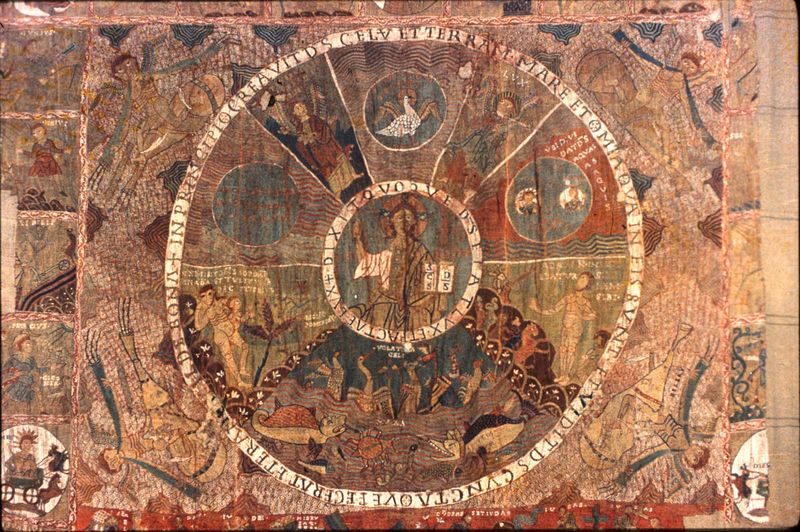
Titel: Wandteppich mit der Schöpfungsgeschichte, Tapiz de la Creación
Standort: Gerona, Kathedrale (EU - E)
Schlagwörter: blau, gott, mann, nackt, vogel, wasser, grün, menschen, see, kleid, rot, tiere, malerei, ornament, wand, mensch, taube, gewand, decke, kreis, engel, farbig, farbe, foto, paradies, moses, buch, gemalt, kreise, mosaik, intarsien, geometrisch, christus, jesus, heiliger, deckengemälde, fresko, gewebe, welt, ikone, altarbild, latein, phönix, evangelist, evangelisten, evangeliar, sintflut, erschaffung, bekleidet, schildkröten